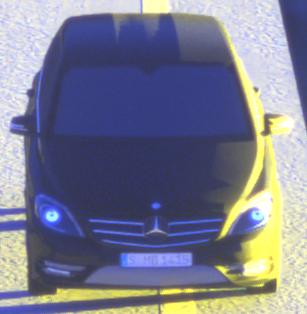
Make: Mercedes-Benz
Model: B 180 BlueEFFICIENCY
Detailed model: B-Class (246)
Model produced from: 2011/11
Model produced until: 2012/10
Doors: 5
Color: black
Road condition: dry road
Daytime: sunrise or sunset
Contrast: high contrast